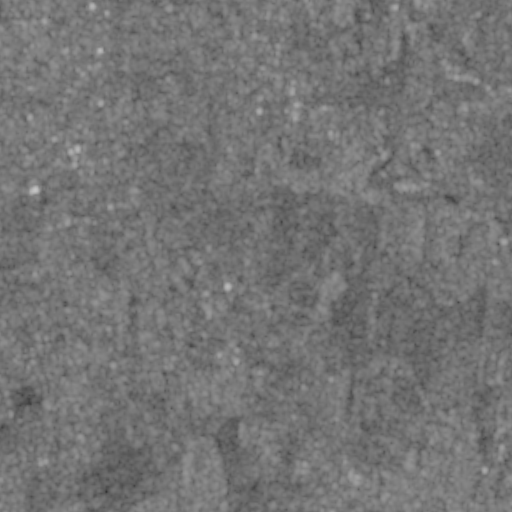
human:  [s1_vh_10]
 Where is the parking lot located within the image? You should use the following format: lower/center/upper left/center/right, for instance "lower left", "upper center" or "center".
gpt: The parking lot is located in the upper left of the image.
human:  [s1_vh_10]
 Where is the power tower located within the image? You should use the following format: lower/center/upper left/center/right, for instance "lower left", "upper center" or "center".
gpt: The power tower is located in the upper left of the image.
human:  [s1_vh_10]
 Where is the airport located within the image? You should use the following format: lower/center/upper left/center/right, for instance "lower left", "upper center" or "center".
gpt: There is no airport in the image.

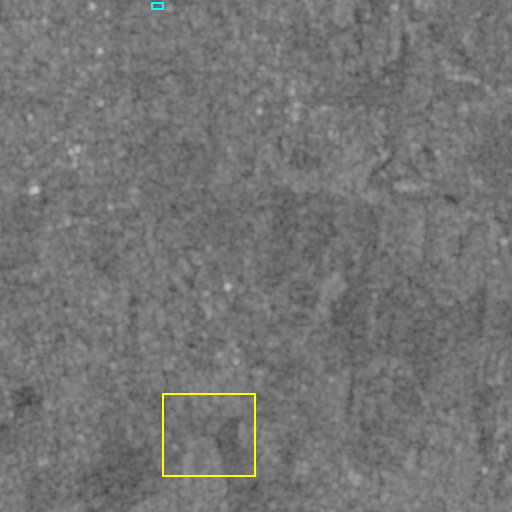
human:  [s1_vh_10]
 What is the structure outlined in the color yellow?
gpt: The structure outlined in yellow is a crop field.
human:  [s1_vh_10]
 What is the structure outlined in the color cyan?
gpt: The structure outlined in cyan is a parking lot.
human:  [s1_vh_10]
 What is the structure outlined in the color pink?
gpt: There is no pink outline.